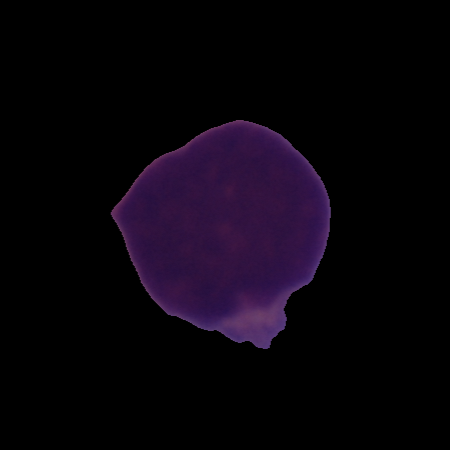
Label: cancer